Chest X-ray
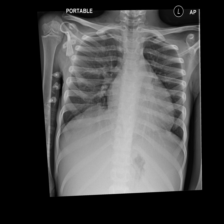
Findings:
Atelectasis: negative
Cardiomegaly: negative
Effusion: negative
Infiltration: negative
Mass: negative
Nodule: negative
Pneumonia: negative
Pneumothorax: negative
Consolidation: negative
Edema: negative
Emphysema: negative
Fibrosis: negative
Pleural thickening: negative
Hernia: negative